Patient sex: F
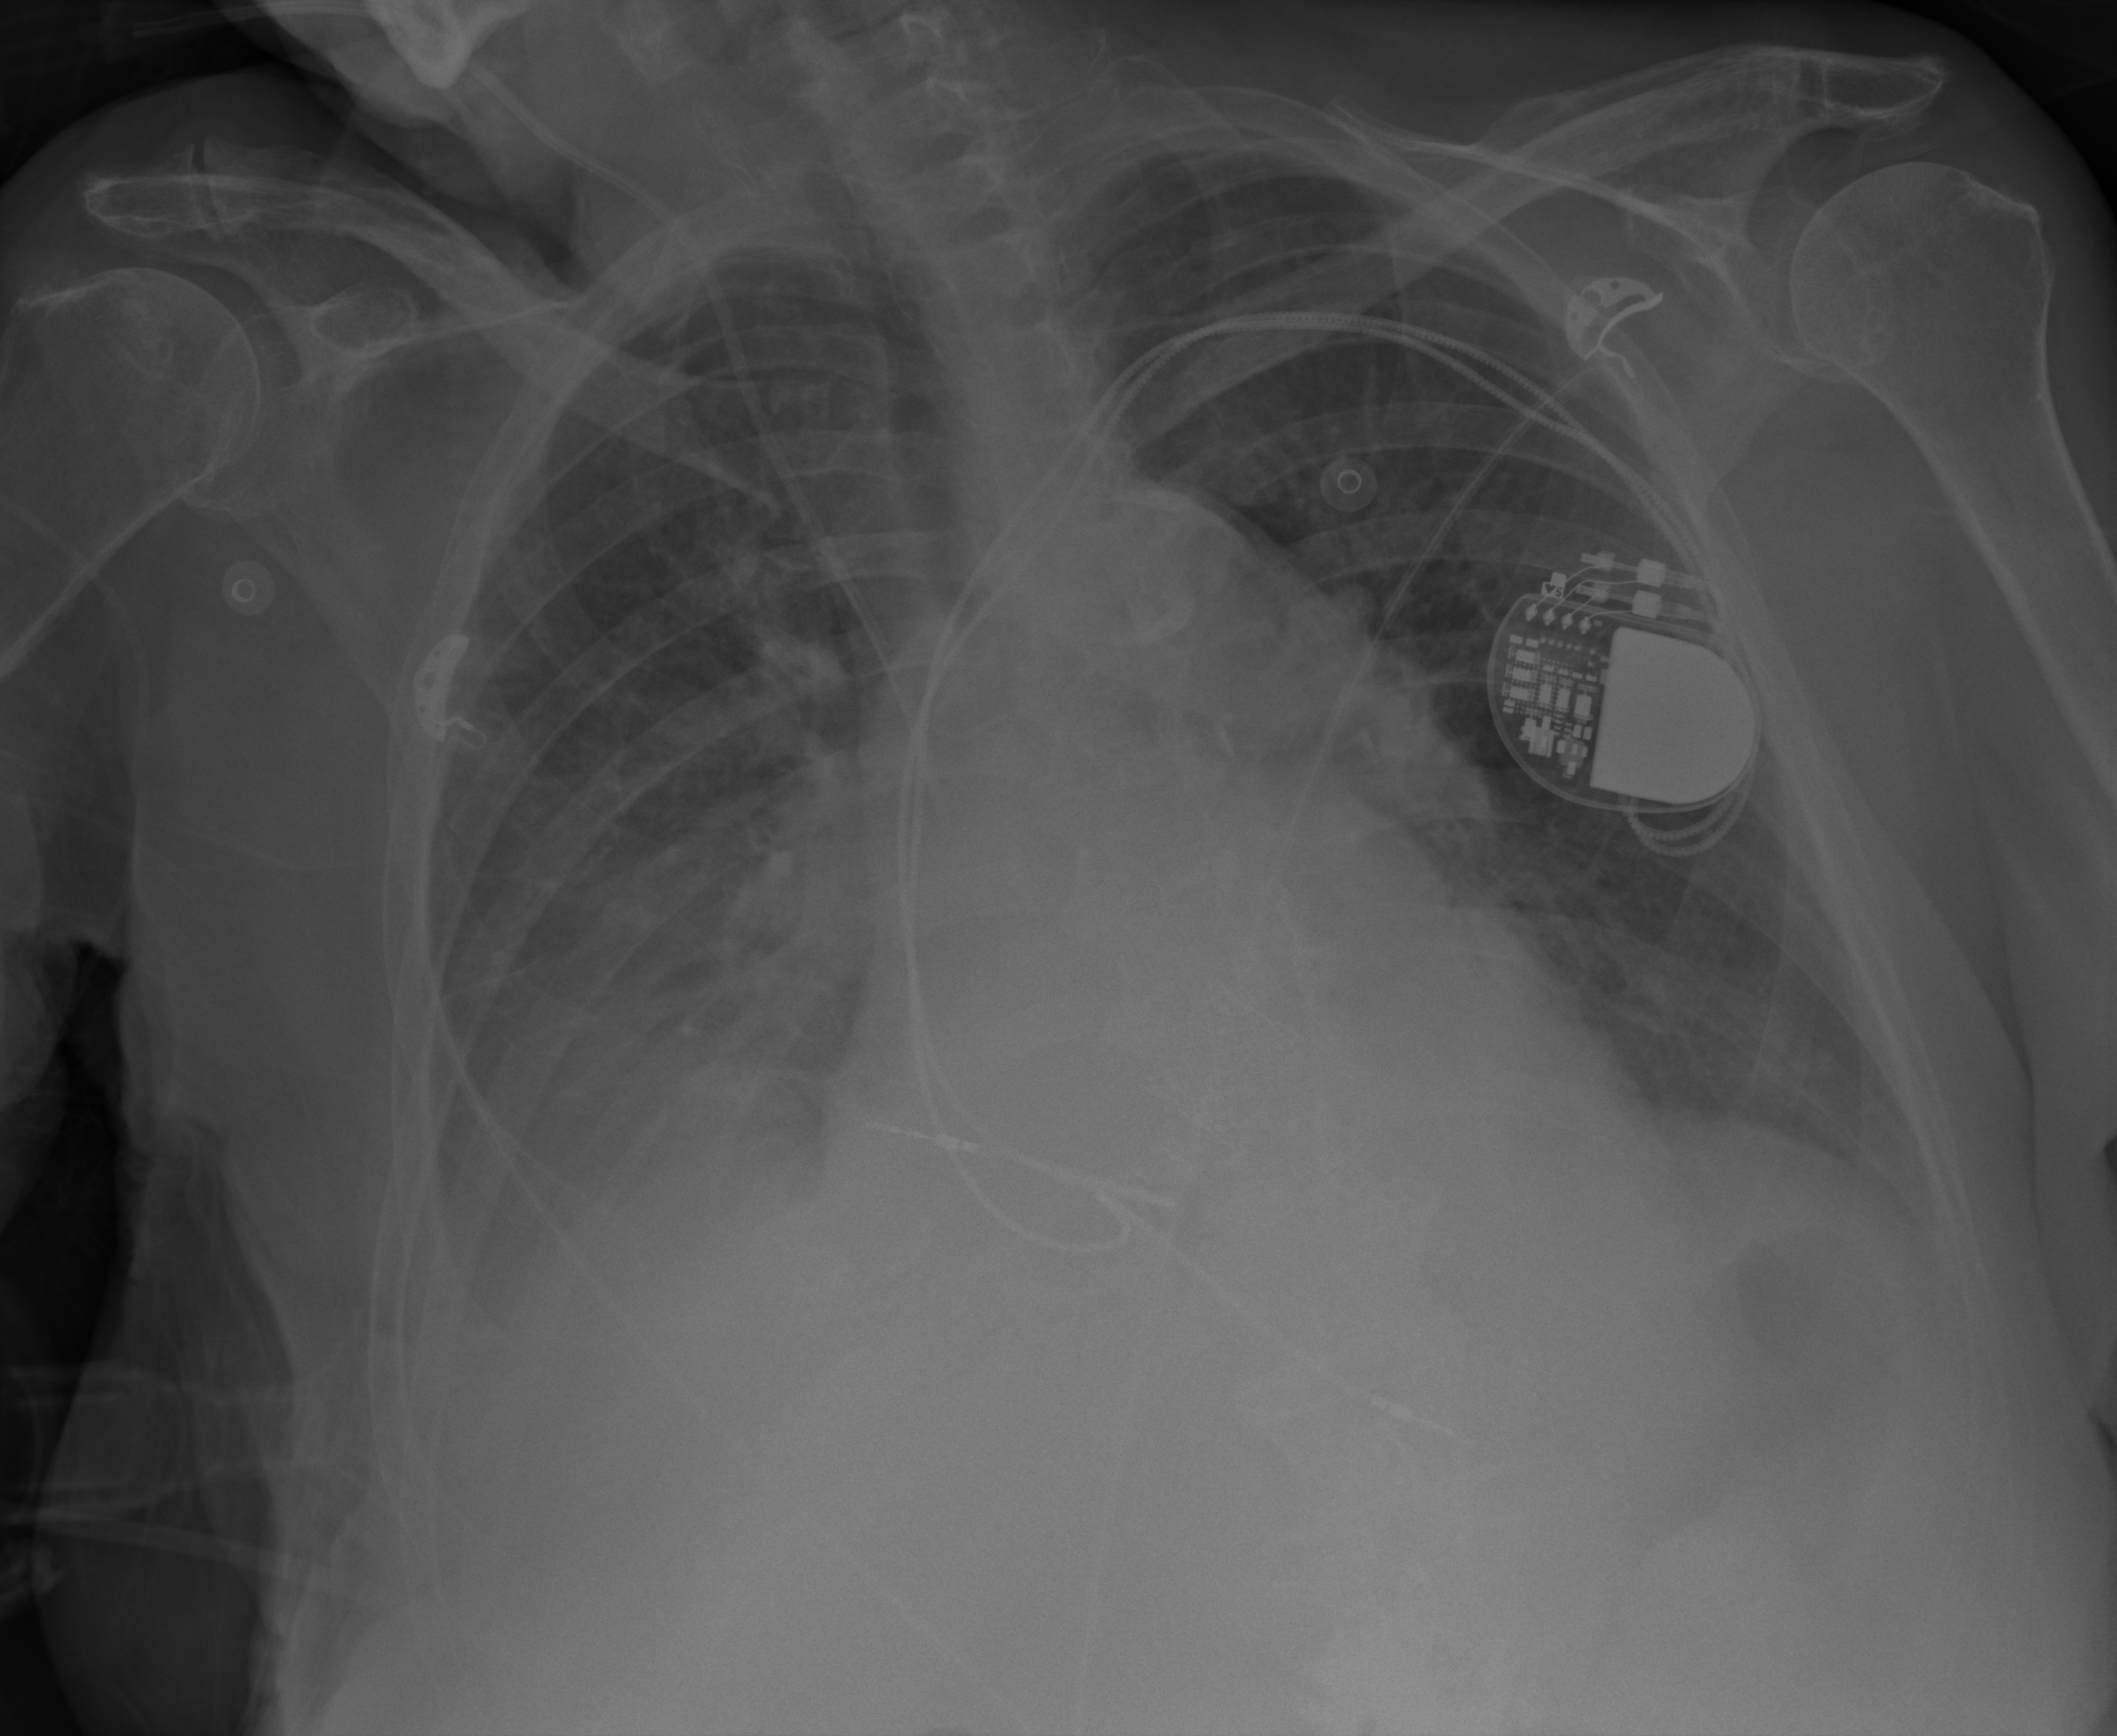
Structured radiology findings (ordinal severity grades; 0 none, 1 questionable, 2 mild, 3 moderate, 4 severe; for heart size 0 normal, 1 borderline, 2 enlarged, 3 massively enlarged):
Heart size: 1
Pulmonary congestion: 0
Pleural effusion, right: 2
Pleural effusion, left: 0
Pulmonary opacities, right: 0
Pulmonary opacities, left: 0
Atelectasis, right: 2
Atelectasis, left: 0